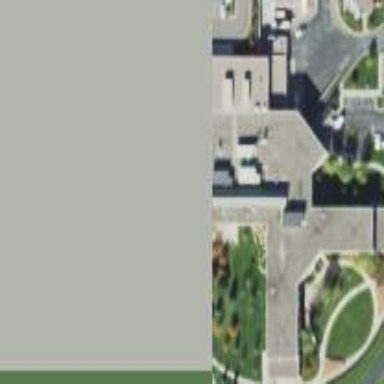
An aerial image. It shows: Hospital building.